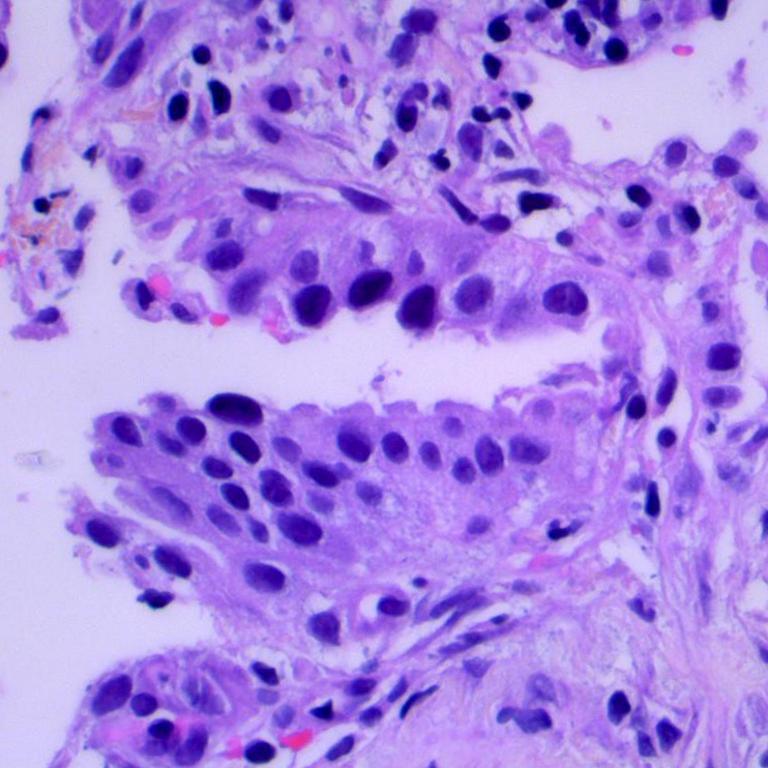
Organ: lung
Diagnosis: adenocarcinomas